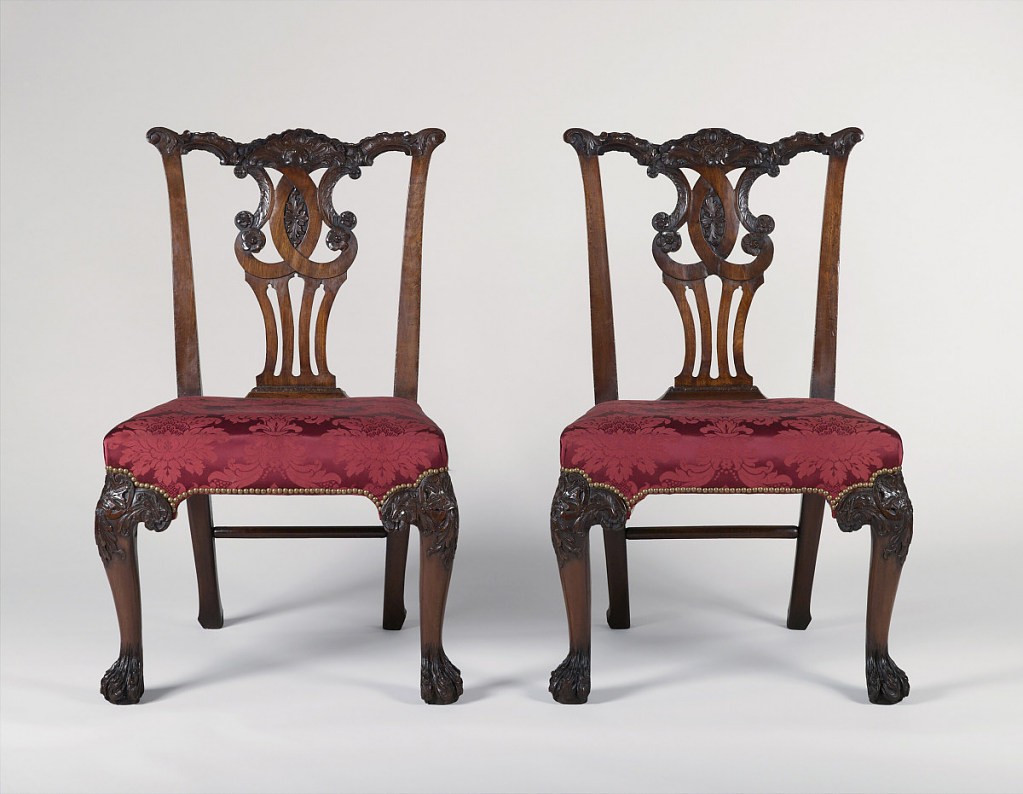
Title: Side Chair
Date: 1750–60
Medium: red walnut, silk damask (modern)
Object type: chair
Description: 2006-5-1: The pierced back splat and crest carved in rococo ...;     2006-5-2: A four leg chair with a decorative cut out back an...